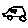
Label: car